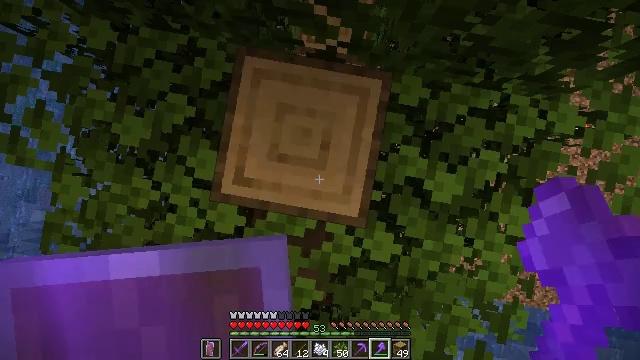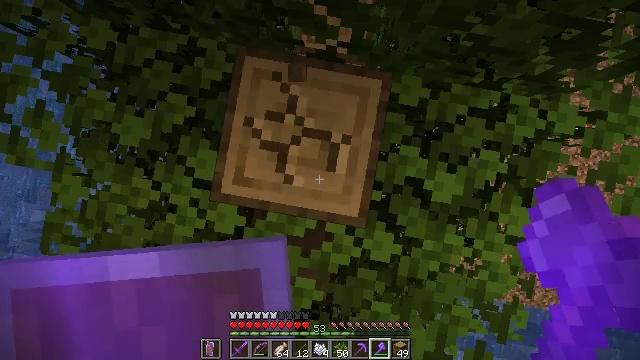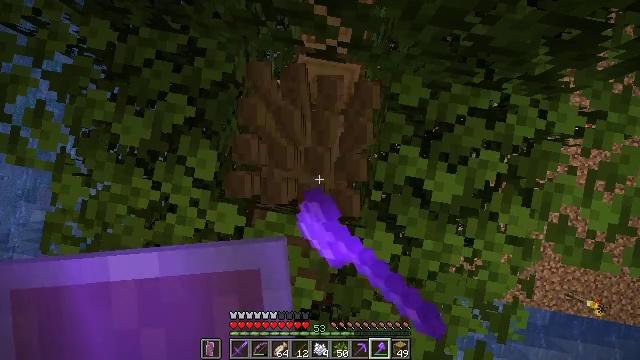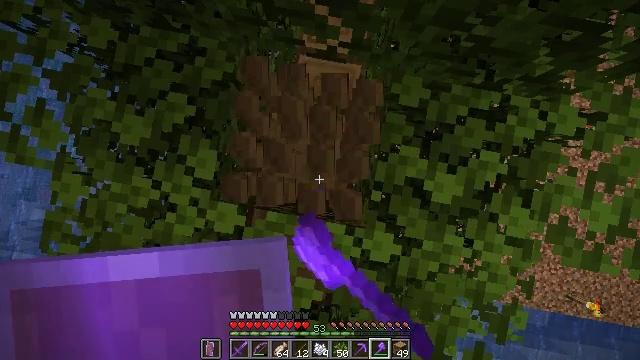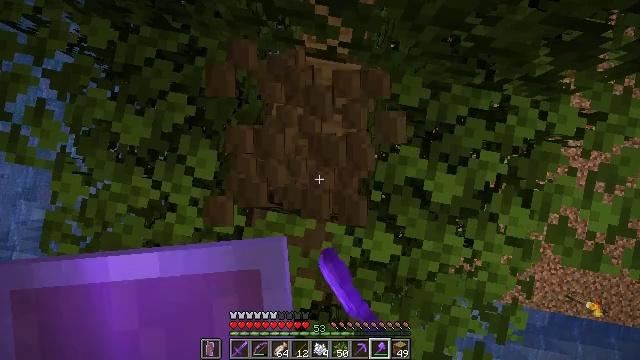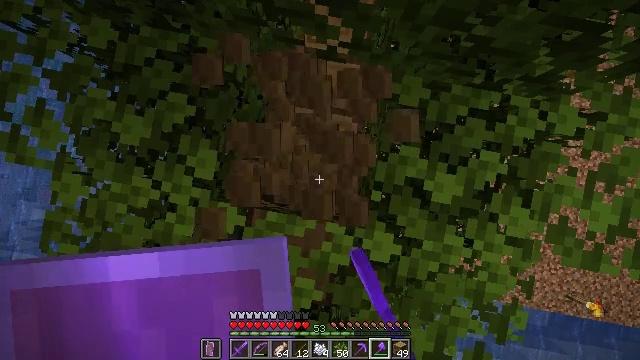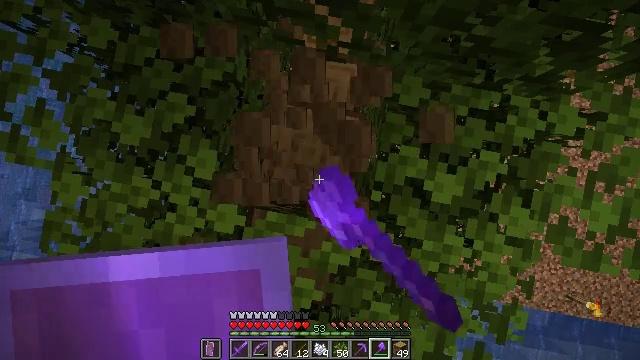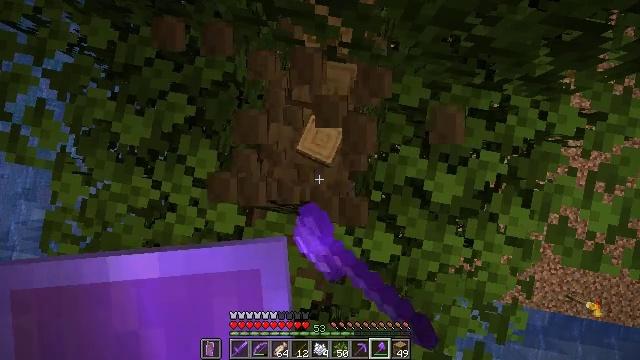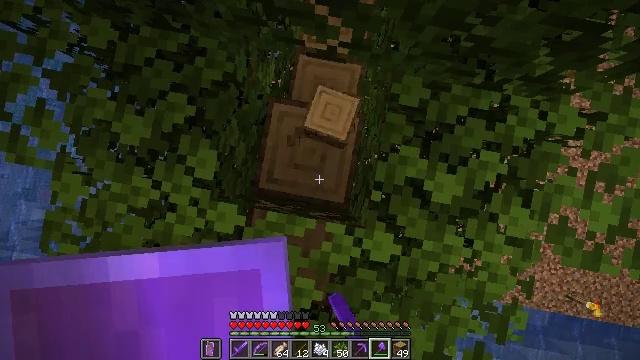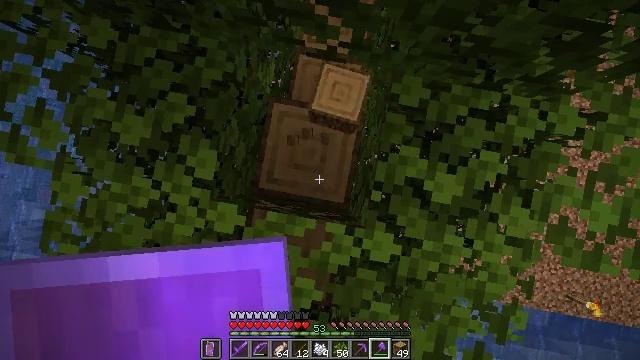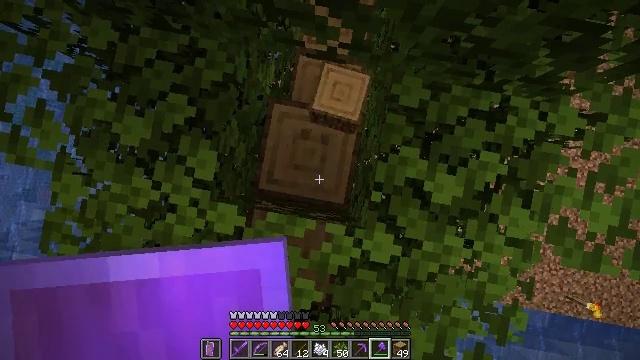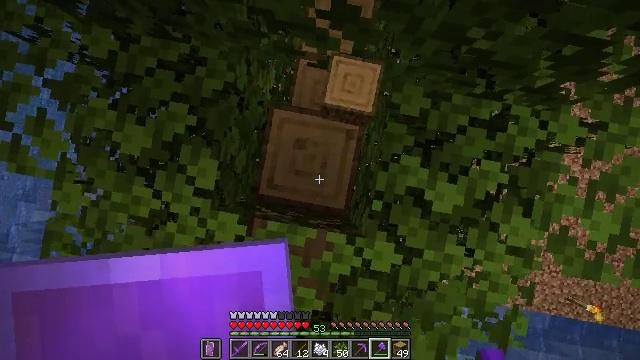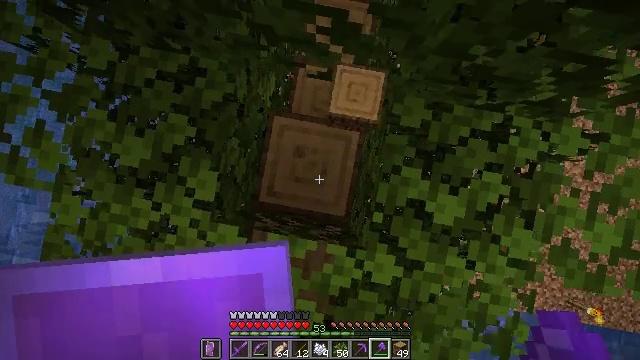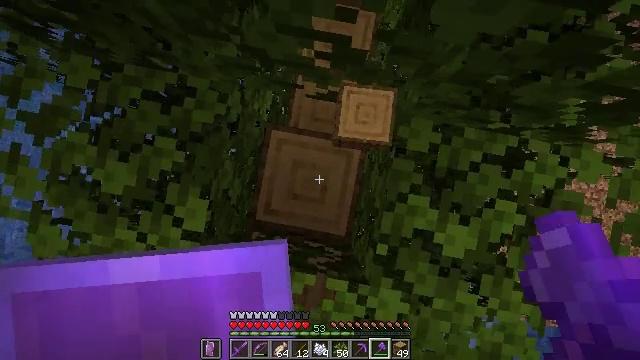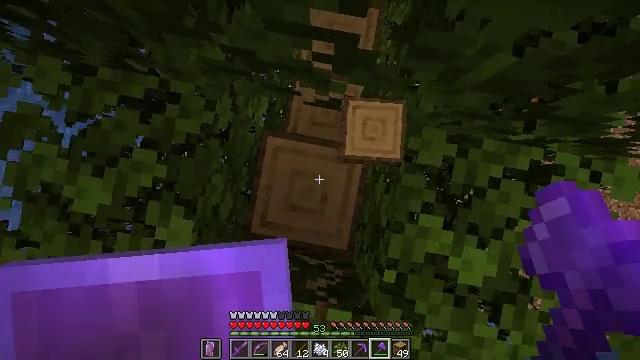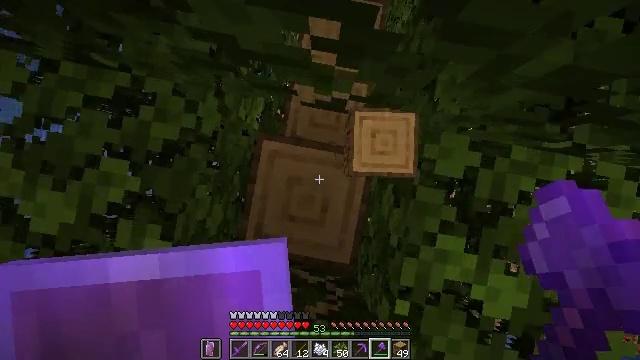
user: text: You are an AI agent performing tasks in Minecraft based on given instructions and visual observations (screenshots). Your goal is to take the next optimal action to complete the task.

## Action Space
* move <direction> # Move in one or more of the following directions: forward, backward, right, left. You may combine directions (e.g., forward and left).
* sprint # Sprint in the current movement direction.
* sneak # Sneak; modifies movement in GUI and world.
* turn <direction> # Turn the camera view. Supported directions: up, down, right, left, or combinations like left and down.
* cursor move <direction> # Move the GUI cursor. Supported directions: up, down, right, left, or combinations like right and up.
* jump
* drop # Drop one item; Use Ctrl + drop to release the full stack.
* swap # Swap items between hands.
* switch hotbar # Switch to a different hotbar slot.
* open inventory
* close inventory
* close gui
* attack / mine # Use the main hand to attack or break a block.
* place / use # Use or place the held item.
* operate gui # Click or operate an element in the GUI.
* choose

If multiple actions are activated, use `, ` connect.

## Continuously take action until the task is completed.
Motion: motion action
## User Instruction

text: Chop down the oak log.
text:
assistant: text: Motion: attack / mine
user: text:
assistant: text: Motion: attack / mine
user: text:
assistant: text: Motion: attack / mine
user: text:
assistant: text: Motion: attack / mine
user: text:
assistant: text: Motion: attack / mine
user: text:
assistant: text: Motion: attack / mine
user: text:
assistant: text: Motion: attack / mine
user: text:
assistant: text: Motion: no_op
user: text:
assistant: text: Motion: no_op
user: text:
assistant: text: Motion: no_op
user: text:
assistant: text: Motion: move forward
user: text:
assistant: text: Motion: move forward
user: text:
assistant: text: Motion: move forward
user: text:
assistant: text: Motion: no_op
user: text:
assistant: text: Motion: no_op
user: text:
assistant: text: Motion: no_op
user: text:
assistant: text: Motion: no_op
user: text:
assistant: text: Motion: no_op
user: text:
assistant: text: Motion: attack / mine
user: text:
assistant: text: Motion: attack / mine
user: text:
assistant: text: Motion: attack / mine
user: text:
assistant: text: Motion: attack / mine
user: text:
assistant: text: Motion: attack / mine
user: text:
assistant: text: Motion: attack / mine
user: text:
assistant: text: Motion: attack / mine
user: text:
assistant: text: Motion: attack / mine
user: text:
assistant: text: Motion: attack / mine
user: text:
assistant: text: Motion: no_op
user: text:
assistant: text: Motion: no_op
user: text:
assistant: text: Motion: no_op